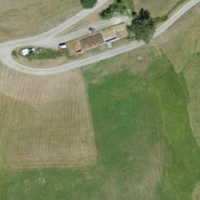
EUNIS habitat code: 26
Species observed at this site:
Narcissus poeticus